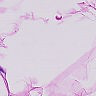
Metastatic tissue present: no